Question: I have these tables

I want to have a result like this
'''
+------------+------------+------+------------------------+------------------------+
| InvoiceID | Date | Sum | SUM(RecietInvoice.Sum) | RecietInvoice.RecietID |
+------------+------------+------+------------------------+------------------------+
| 1 | 11/11/2010 | 1200 | 1200 | 34,45 |
+------------+------------+------+------------------------+------------------------+
'''
In the RecietInvoice.RecietID I want to have all the RecietID for this Invoice.
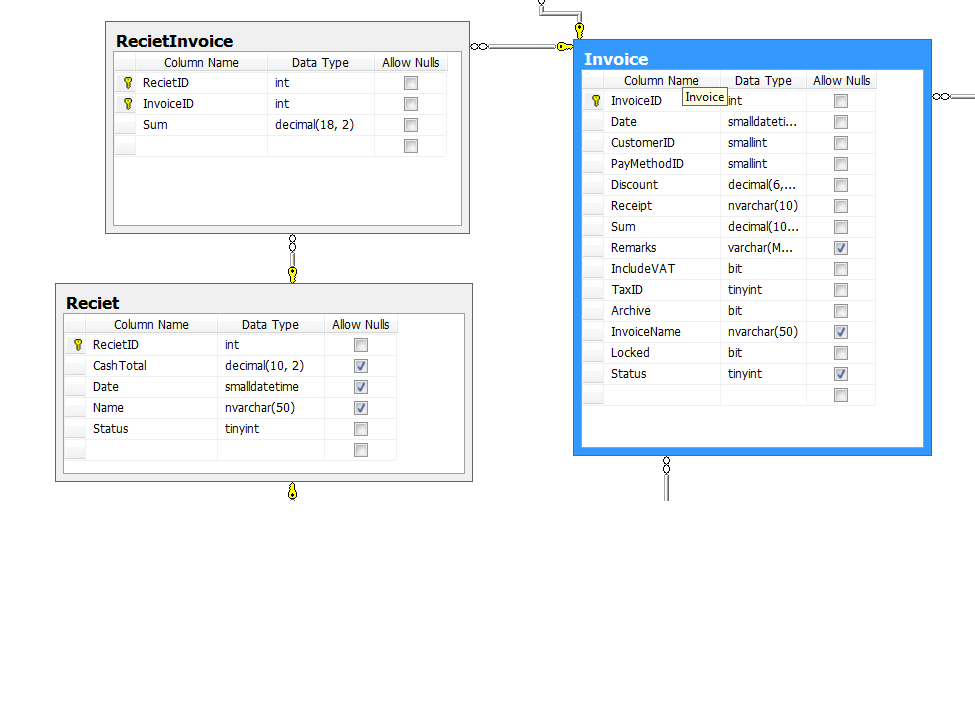
Answer: Here is one way (untested might have typos)
'''
Select I.InvoiceID, I.Date, RI.Sum,
SUM(R.CashTotal) OVER(PARTITION BY I.InvoiceID)
stuff( (SELECT ', '+CAST(RecietR2.RecietID as varchar(max))
FROM Reciet R2
WHERE RecietR2.InvoiceID = I.InvoiceID
FOR XML PATH ('')
), 1, 2, '') as RecietIDs
FROM Invoice I
LEFT JOIN RecietInvoice RI ON I.InvoiceID = RI.InvoiceID
LEFT JOIN Reciet R ON RI.RecietID = R.RecietID
'''